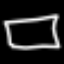
Label: square